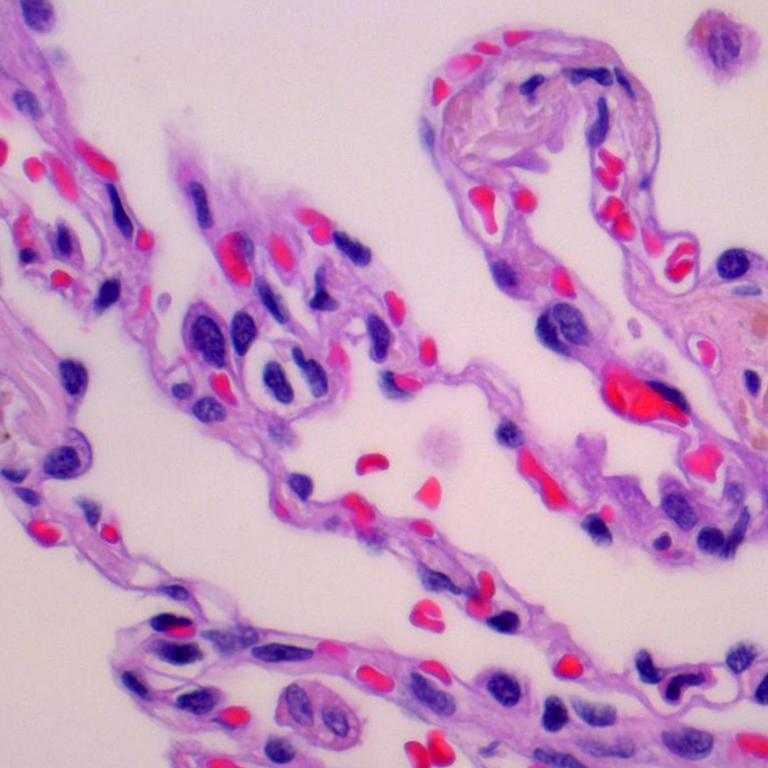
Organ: lung
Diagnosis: benign